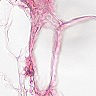
Metastatic tissue present: no